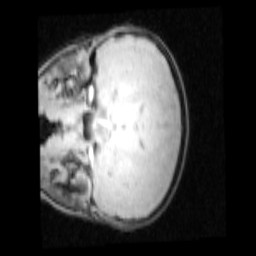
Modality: PDw
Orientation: coronal
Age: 11
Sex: female
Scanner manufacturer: siemens
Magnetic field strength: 3 T
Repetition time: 0.25 s
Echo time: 0.00103 s